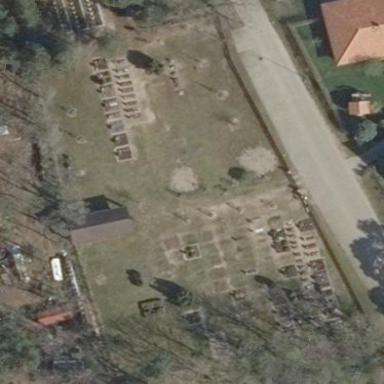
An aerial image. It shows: Cemetery.